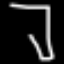
Label: pants